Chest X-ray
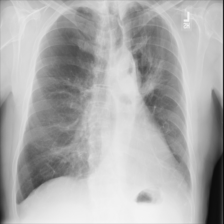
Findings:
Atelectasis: negative
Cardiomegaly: negative
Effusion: negative
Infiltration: negative
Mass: positive
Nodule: negative
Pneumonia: negative
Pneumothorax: negative
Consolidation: negative
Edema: negative
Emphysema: negative
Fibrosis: negative
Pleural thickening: positive
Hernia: negative